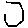
Label: hexagon